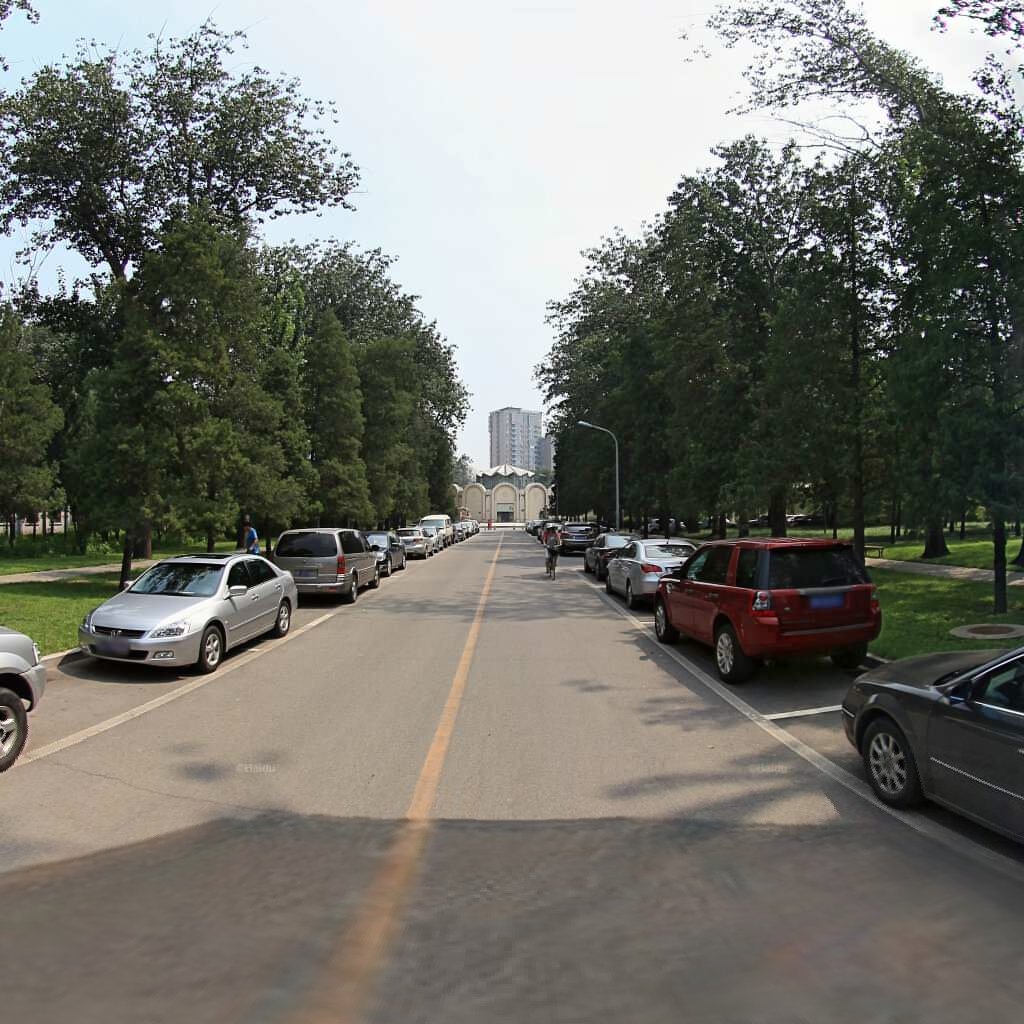
Region: Chaoyang
Road damage annotations: transverse crack